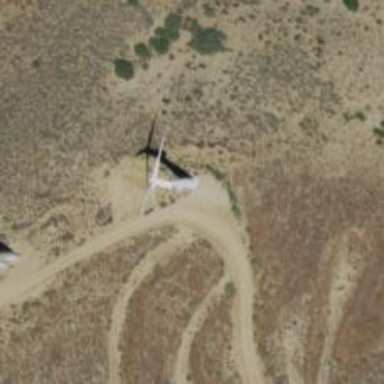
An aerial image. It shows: Wind power generator with wind turbines.